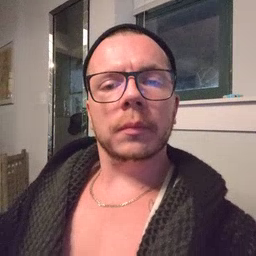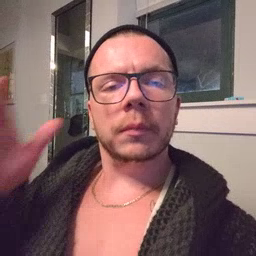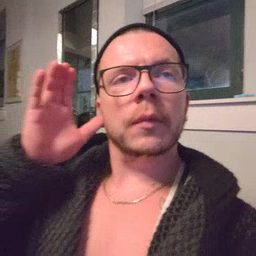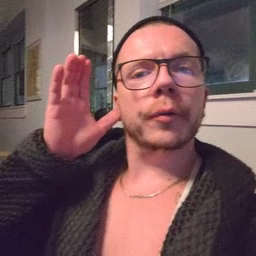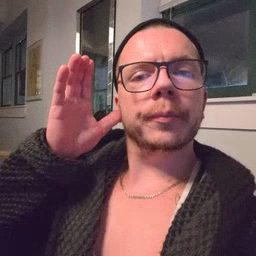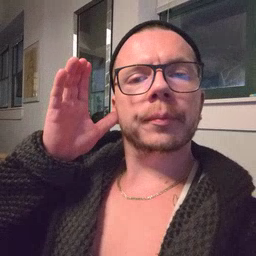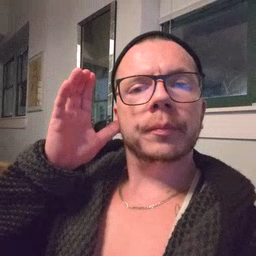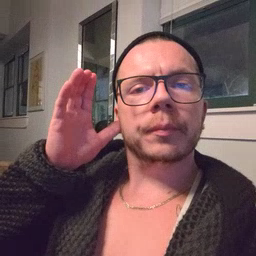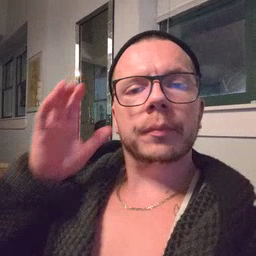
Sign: hear